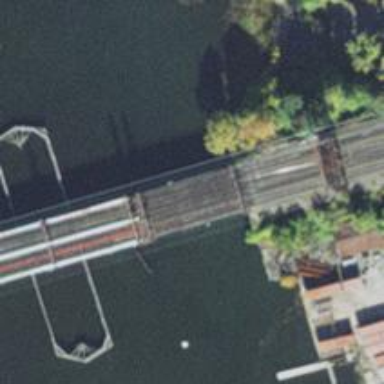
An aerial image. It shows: Movable swing bridge for rail transportation with contact line electrification.